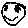
Label: smiley face